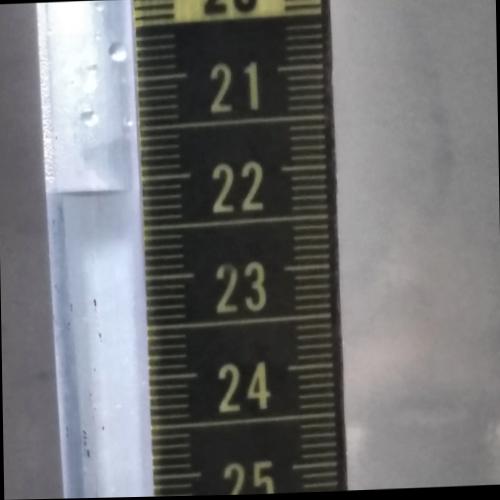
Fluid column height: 22.1 cm